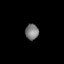
Tissue: lung
Cell type: Epithelial cells
Senescence score: 0.182
Nuclear area (px): 207
Mean DAPI intensity: 122.58